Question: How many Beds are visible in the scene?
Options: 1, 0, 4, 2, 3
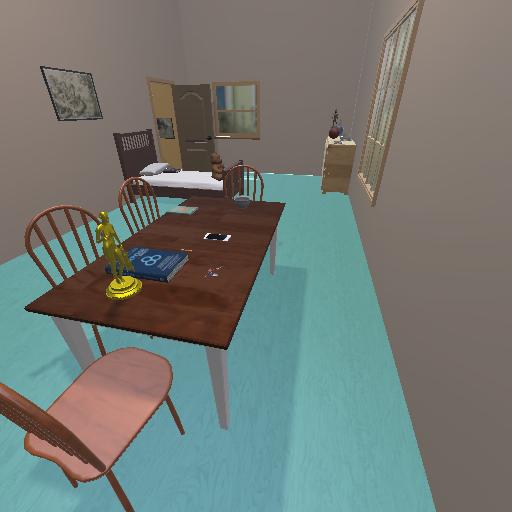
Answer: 1